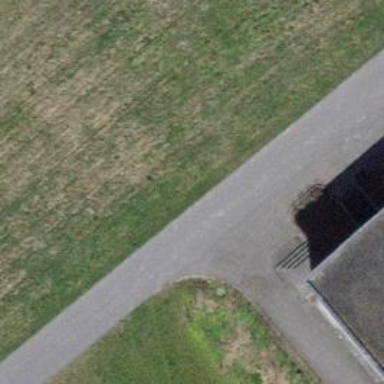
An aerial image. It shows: Paved footway.